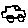
Label: car